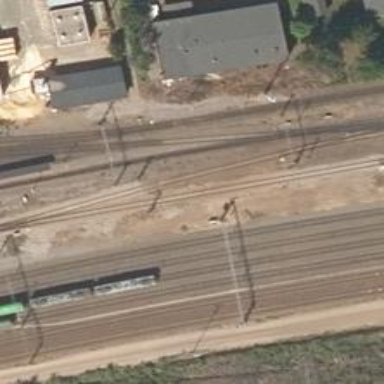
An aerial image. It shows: Railway yard with electrified contact lines.